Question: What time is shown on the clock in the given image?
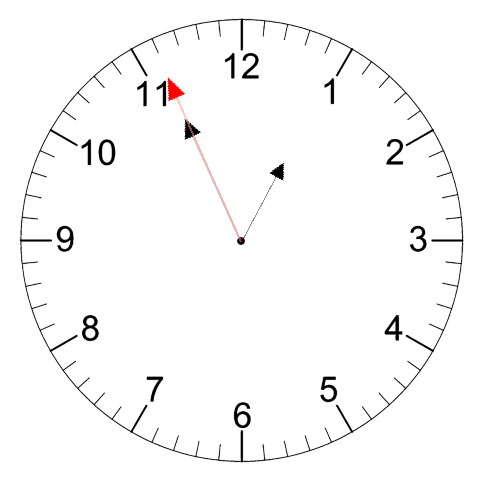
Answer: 12:55:56